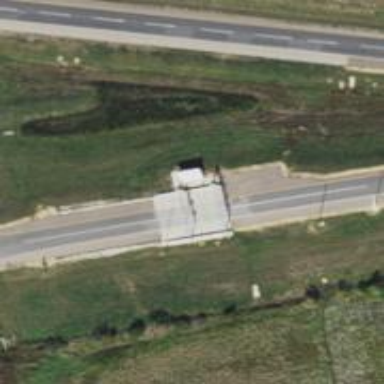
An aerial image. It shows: Toll gantry on the road.